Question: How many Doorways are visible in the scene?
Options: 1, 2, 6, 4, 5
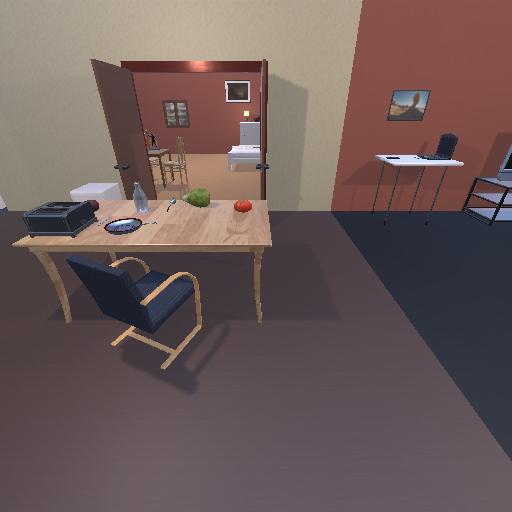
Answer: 1